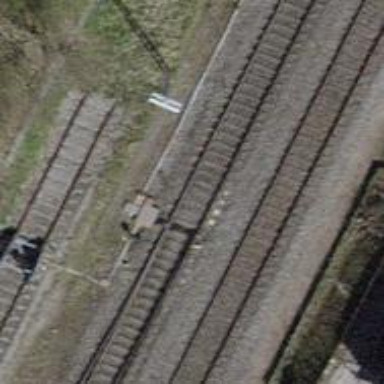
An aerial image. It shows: Single railway track.